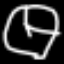
Label: clock